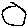
Label: circle